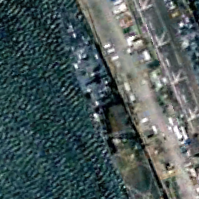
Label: combat